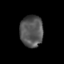
Tissue: skin
Cell type: Epithelial cells
Senescence score: 0.282
Nuclear area (px): 710
Mean DAPI intensity: 85.063